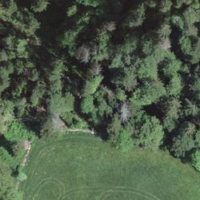
EUNIS habitat code: 44
Species observed at this site:
Sambucus racemosa